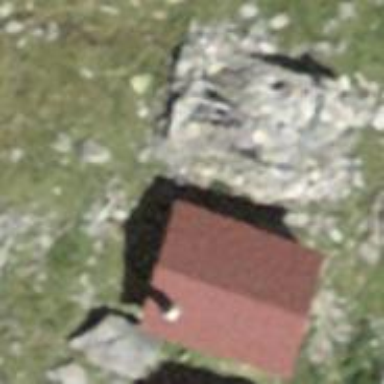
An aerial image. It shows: Wilderness hut building.